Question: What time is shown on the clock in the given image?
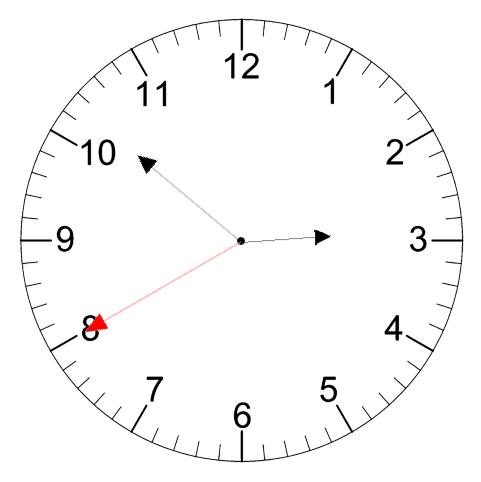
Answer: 02:51:40